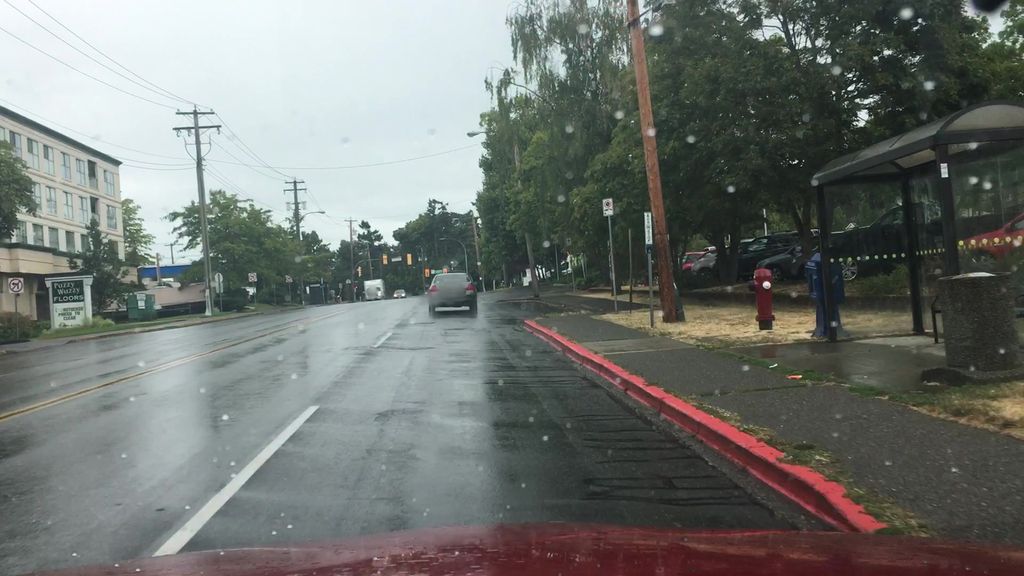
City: victoria